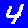
Digit: 4